Question: I have a problem with a simple Java game I am creating right now. I want a dot (a car) to be movable across the game screen, but instead of this all I can see on the screen is the long "snake" created by the dot moved by me:

Other problem is that activity manager on my Mac shows that the game uses huge amount of CPU power - my laptop gets very hot very fast. I suspect that there is something wrong with my game loop, but since now I haven't found any solution:
BoardPanel.java:
'''
import java.awt.Dimension;
import java.awt.Graphics;
import java.awt.Graphics2D;
import java.awt.image.BufferedImage;
import java.awt.event.*;
import javax.swing.*;
@SuppressWarnings("serial")
public class BoardPanel extends JPanel implements KeyListener, Runnable {
public static final int WIDTH = 600;
public static final int HEIGHT = 600;
private Thread thread;
private boolean running;
private BufferedImage image;
private Graphics2D g;
private int FPS = 30;
private int targetTime = 1000/FPS;
private Map map;
private Car car;
public BoardPanel() {
super();
setPreferredSize(new Dimension(WIDTH, HEIGHT));
setFocusable(true);
requestFocus();
}
public void addNotify() {
super.addNotify();
if(thread == null) {
thread = new Thread(this);
thread.start();
}
addKeyListener(this);
}
public void run() {
init();
long startTime;
long reTime;
long waitTime;
while (running) {
startTime = System.nanoTime();
update();
render();
draw();
reTime = System.nanoTime() - startTime;
waitTime = targetTime - reTime;
try {
Thread.sleep(waitTime);
}
catch(Exception e) {
}
}
}
private void init() {
running = true;
image = new BufferedImage(WIDTH, HEIGHT, BufferedImage.TYPE_INT_RGB);
g = (Graphics2D) image.getGraphics();
map = new Map();
car = new Car(map);
car.setxpos(50);
car.setypos(50);
}
private void update() {
map.update();
car.update();
}
private void render() {
map.draw(g);
car.draw(g);
}
private void draw() {
Graphics g2 = getGraphics();
g2.drawImage(image, 0, 0, null);
g2.dispose();
}
public void keyTyped(KeyEvent key) {
}
public void keyPressed(KeyEvent key) {
int code = key.getKeyCode();
if(code == KeyEvent.VK_LEFT) {
car.setLeft(true);
}
if(code == KeyEvent.VK_RIGHT) {
car.setRight(true);
}
if(code == KeyEvent.VK_UP) {
car.setUp(true);
}
if(code == KeyEvent.VK_DOWN) {
car.setDown(true);
}
}
public void keyReleased(KeyEvent key) {
int code = key.getKeyCode();
if(code == KeyEvent.VK_LEFT) {
car.setLeft(false);
}
if(code == KeyEvent.VK_RIGHT) {
car.setRight(false);
}
if(code == KeyEvent.VK_UP) {
car.setUp(false);
}
if(code == KeyEvent.VK_DOWN) {
car.setDown(false);
}
}
}
'''
Car.java
'''
import java.awt.*;
public class Car {
private double xpos;
private double ypos;
//private int xsize;
//private int ysize;
private boolean left;
private boolean right;
private boolean up;
private boolean down;
private Map map;
public Car(Map m) {
map = m;
}
public void setxpos(int i) {
xpos = i;
}
public void setypos(int i) {
ypos = i;
}
public void setLeft (boolean b) {
left = b;
}
public void setRight (boolean b) {
right = b;
}
public void setUp (boolean b) {
up = b;
}
public void setDown (boolean b) {
down = b;
}
public void update() {
if(left) {
xpos--;
}
if(right) {
xpos++;
}
if(up) {
ypos--;
}
if(down) {
ypos++;
}
}
public void draw(Graphics2D g) {
int mx = map.getx();
int my = map.gety();
g.setColor(Color.BLUE);
g.fillOval((int)(mx+xpos-20/2), (int)(my+ypos-20/2), 20, 20);
}
}
'''
Map.java (I haven't created map yet, right now only want the dot to move properly)
'''
import java.awt.*;
public class Map {
public int x;
public int y;
public int getx() {
return x;
}
public int gety() {
return y;
}
public void setx(int i) {
x = i;
}
public void sety(int i ) {
y = i;
}
public void update() {
}
public void draw(Graphics2D g) {
}
}
'''
RacerMain.java
'''
import javax.swing.JFrame;
public class RacerMain {
public static void main (String[]args) {
//MainFrame mf = new MainFrame();
JFrame mf = new JFrame("Racer");
mf.setDefaultCloseOperation(JFrame.EXIT_ON_CLOSE);
mf.setContentPane(new BoardPanel());;
mf.pack();
mf.setVisible(true);
}
}
'''
Many thanks for your help!!!
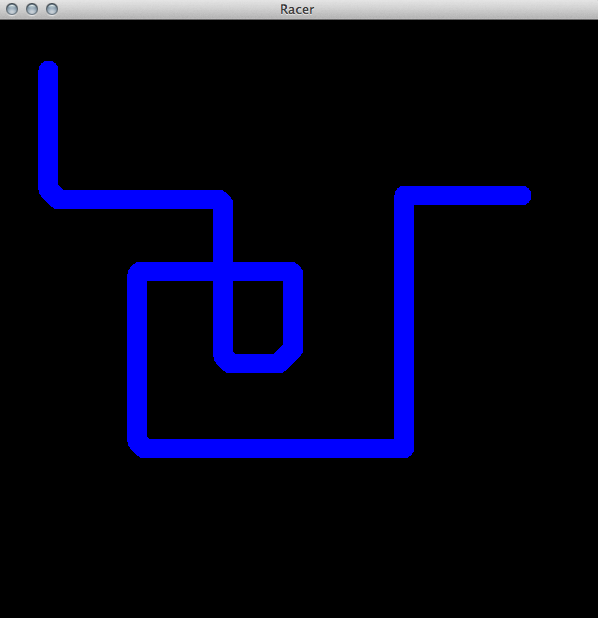
Answer: In addition to what camickr said: Be careful with your usage of the 'Graphics'. A rule of thumb:
'getGraphics'
Additionally, you are never disposing the 'Graphics' that you are fetching from the 'BufferedImage'. You are instead disposing the 'Graphics' that you obtained from the Component, which may be even worse than it in the first place!
I wonder why you are overriding the 'addNotify' method. You should not implement any functionality based on averriding this method....
So you should change the respecive parts of your 'BoardPanel' class roughly as follows:
'''
public class BoardPanel extends JPanel implements KeyListener, Runnable {
...
// private Graphics2D g; // Don't store this here
public BoardPanel() {
...
// Create the thread here instead of in the "addNotify" method!
if(thread == null) {
thread = new Thread(this);
thread.start();
}
addKeyListener(this);
}
public void run() {
...
while (running) {
...
//draw(); // Don't call this method
repaint(); // Trigger a repaint instead!
}
}
private void render() {
Graphics2D g = image.createGraphics();
// Clear the background (see camickrs answer)
g.setColor(Color.BLACK);
g.fillRect(0,0,image.getWidth(),image.getHeight());
try
{
map.draw(g);
car.draw(g);
}
finally
{
g.dispose(); // Dispose the Graphics after it has been used
}
}
/** Don't call "getGraphics" on a component!
private void draw() {
Graphics g2 = getGraphics();
g2.drawImage(image, 0, 0, null);
g2.dispose();
}
*/
// Override the paintComponent method instead:
@Override
protected void paintComponent(Graphics g)
{
super.paintComponent(g);
g.drawImage(image,0,0,null);
}
'''